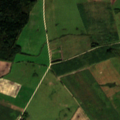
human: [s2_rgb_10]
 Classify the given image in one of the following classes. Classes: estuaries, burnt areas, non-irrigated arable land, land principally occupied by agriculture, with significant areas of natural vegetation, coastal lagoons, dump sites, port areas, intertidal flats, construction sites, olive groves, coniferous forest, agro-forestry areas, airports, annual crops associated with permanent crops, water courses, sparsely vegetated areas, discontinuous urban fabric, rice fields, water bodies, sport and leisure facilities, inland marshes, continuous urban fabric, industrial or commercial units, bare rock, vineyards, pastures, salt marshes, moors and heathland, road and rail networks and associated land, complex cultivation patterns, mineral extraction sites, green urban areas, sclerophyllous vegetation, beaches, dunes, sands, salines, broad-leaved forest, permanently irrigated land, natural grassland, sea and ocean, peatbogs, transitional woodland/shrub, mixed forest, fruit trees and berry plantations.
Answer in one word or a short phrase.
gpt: non-irrigated arable land, fruit trees and berry plantations, coniferous forest, mixed forest